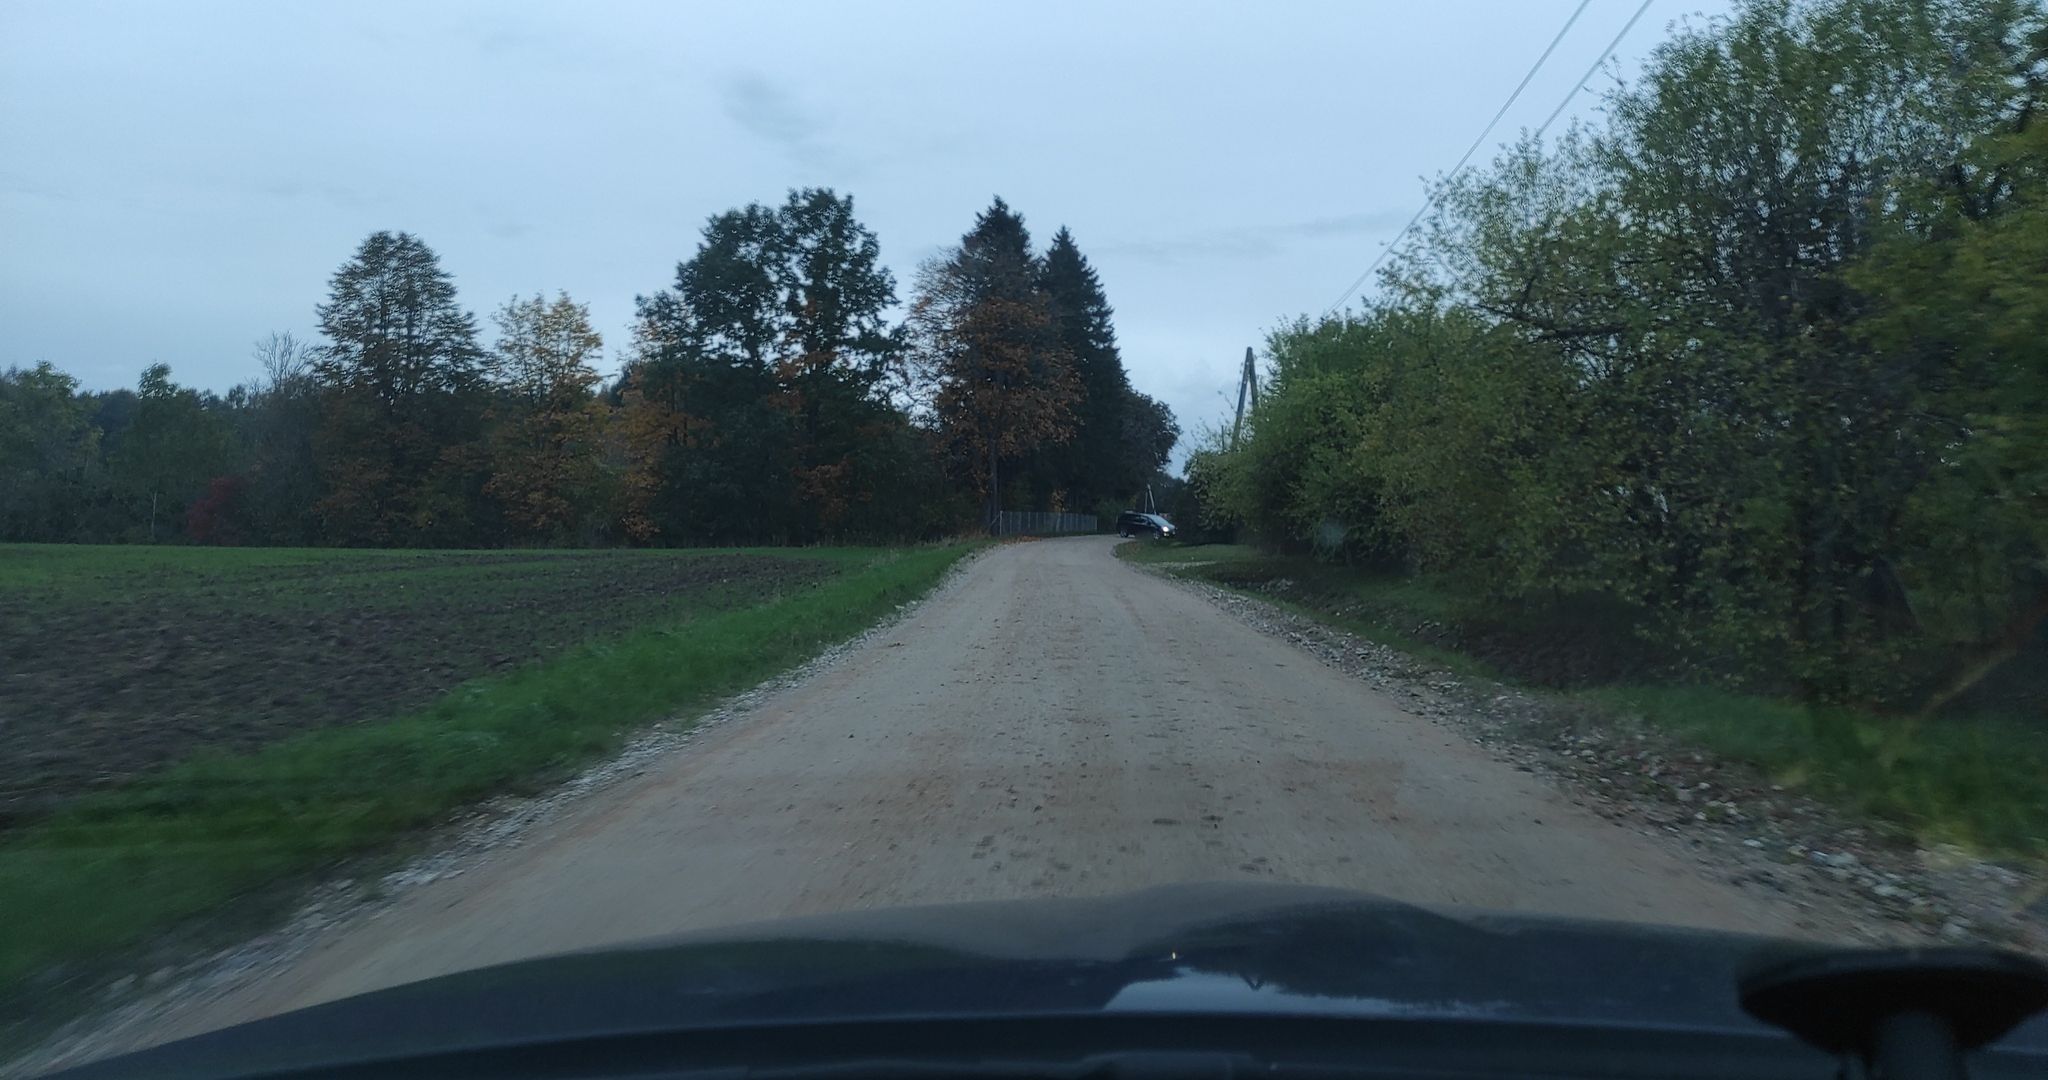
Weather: clear
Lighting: day
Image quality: slightly poor
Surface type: driving surface
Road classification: residential, unclassified
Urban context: low density rural
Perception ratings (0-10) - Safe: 1.71, Lively: 1.16, Beautiful: 7.05, Boring: 5.28, Depressing: 2.55, Wealthy: 0.56